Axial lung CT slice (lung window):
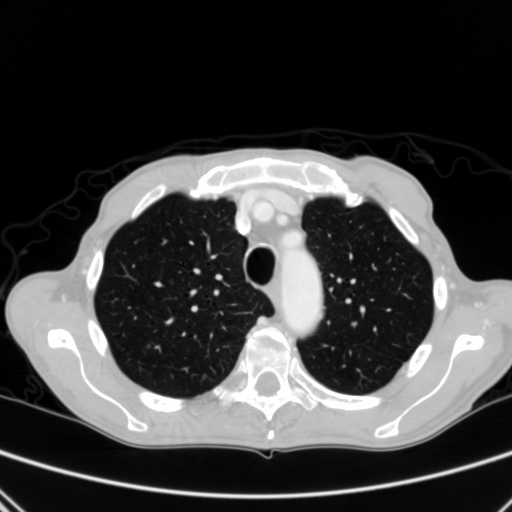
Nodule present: yes
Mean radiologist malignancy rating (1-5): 3